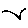
Label: cloud